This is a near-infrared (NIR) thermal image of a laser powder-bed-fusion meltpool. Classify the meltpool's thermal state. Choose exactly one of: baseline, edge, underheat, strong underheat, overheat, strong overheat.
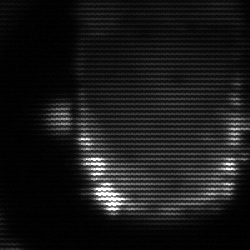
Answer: baseline